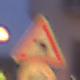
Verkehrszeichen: KurveLinks
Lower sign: Geschwindigkeit60
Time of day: Night
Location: Outdoor (Urban)
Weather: PartlyCloudy
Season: NotSpecified
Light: Artificial